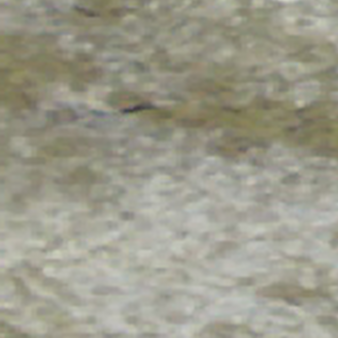
Label: other